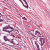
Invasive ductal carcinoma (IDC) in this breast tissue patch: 1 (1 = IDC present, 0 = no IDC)